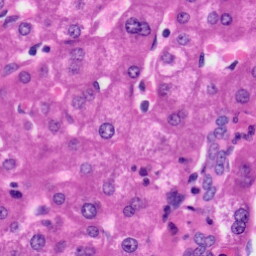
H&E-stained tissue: Liver